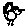
Label: bird